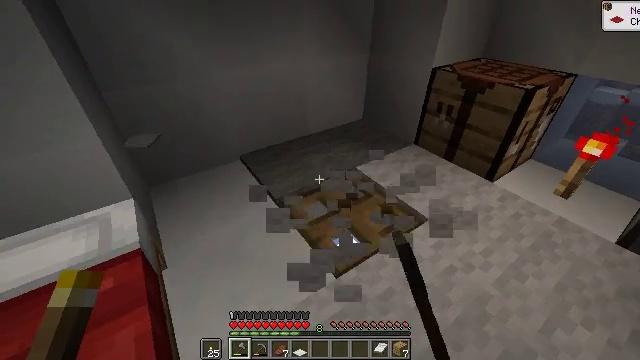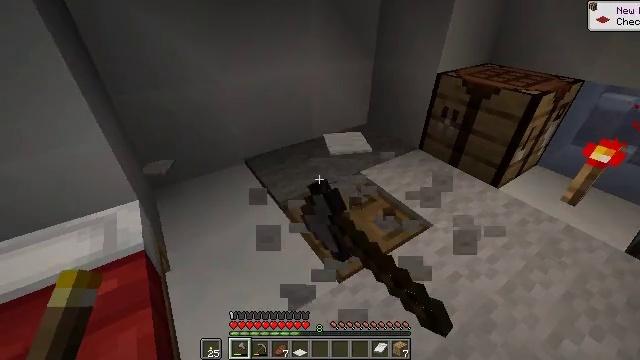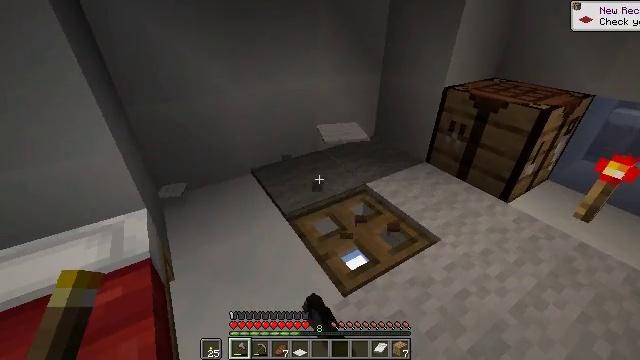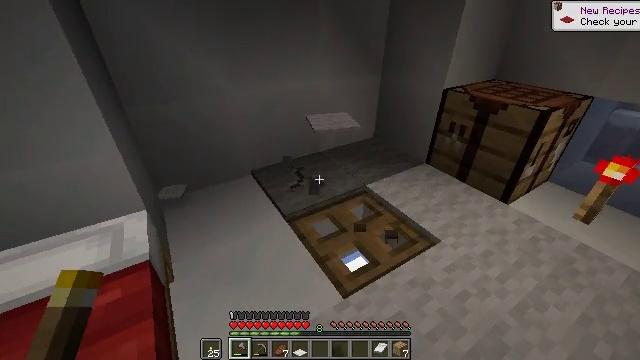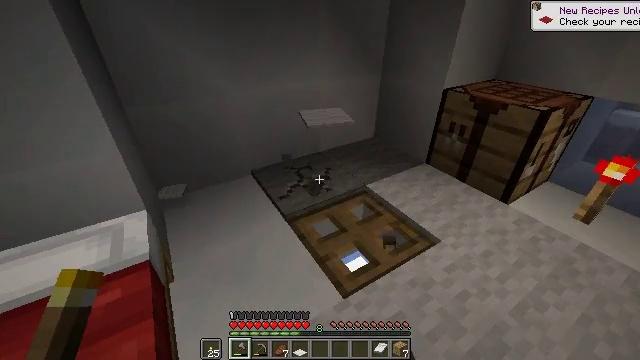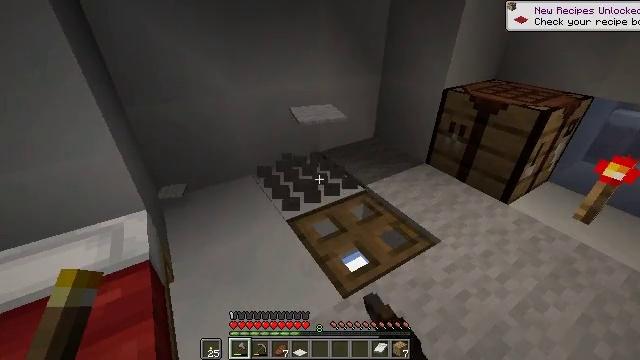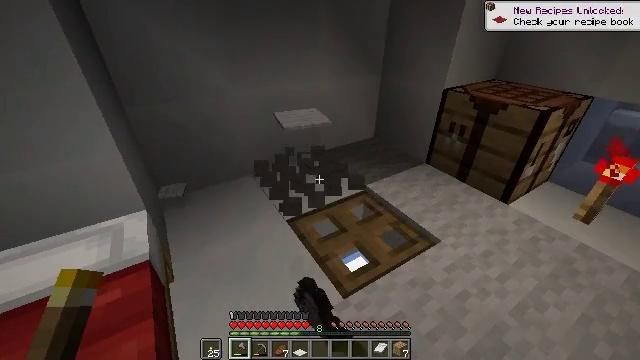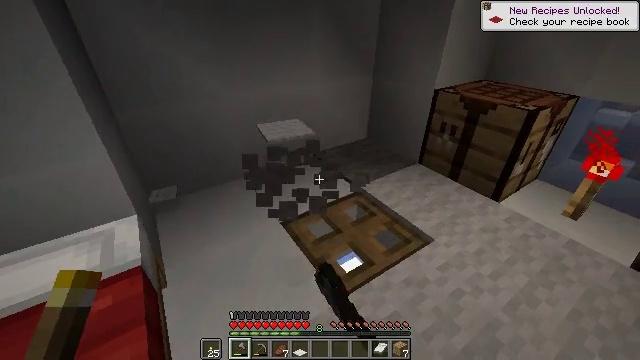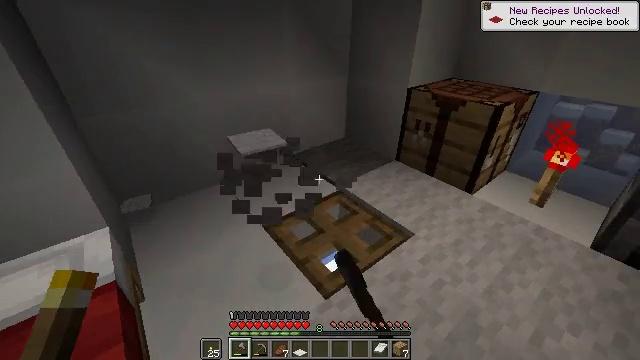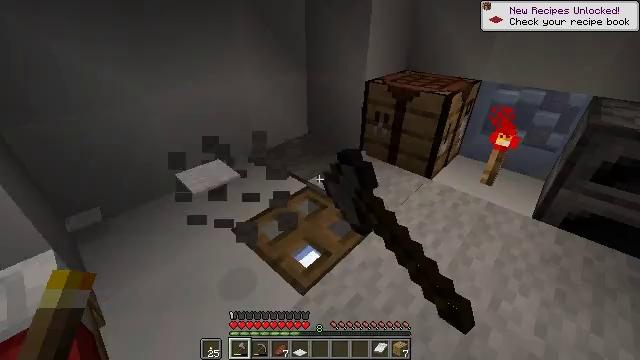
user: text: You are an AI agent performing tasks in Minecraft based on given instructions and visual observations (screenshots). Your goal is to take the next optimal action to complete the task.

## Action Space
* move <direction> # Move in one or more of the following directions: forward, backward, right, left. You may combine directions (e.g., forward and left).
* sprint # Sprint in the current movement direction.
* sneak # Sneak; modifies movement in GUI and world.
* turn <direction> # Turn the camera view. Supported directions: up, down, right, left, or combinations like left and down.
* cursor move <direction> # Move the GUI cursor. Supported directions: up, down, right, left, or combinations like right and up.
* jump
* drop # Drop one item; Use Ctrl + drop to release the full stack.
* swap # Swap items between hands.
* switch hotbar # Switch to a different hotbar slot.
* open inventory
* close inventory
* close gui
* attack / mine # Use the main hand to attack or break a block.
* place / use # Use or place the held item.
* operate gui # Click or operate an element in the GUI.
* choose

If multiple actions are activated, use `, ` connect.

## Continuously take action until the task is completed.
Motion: motion action
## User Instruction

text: Remove the light gray carpet from the floor.
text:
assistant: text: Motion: turn left, attack / mine
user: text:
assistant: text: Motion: turn left and up, attack / mine
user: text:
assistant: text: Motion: attack / mine
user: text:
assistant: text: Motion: attack / mine
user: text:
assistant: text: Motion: attack / mine
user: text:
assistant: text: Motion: attack / mine
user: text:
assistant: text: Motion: turn right, attack / mine
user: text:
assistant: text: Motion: turn right, attack / mine
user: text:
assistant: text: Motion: turn right, attack / mine
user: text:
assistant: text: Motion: attack / mine